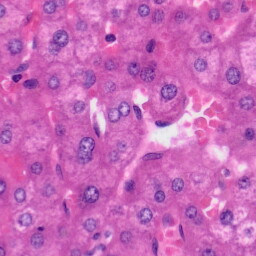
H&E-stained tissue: Liver